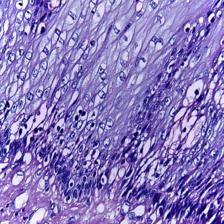
Diagnosis: Normal